Question: The goal is to have an element with a sublte inset 'box-shadow' where the bottom edge is not affected by any shadow. I tried playing around with the values of the shadow but no luck.
To matters worse, the colors have transparency which means that I cannot simply overlap the triangle with the element as to hide the line of the shadow. Any ideas?
'''
.nav {
background-color:rgba(0, 0, 0,.5);
}
.item {
display:inline-block; margin-left:100px;
position:relative; border-left: rgba(0,0,0,.8); border-right: rgba(0,0,0,.8);
padding:5px 30px; background-color:rgba(10,36,53,.1);
box-shadow: inset 0 10px 20px 2px rgba(10,36,53,.1),
inset 0px 0px 3px rgba(0,0,0,.1),
inset 0px 0px 3px rgba(0,0,0,.1);
}
.triangle {
border-top: 15px solid rgba(2,7,10,.55);
border-left: 15px solid transparent; border-right: 15px solid transparent;
position: absolute; bottom: -15px;
margin-left: -15px; left:50%;
}
'''
'''
<div class="nav">
<div class="item">
Hello World
<div class="triangle"></div>
</div>
</div>
'''
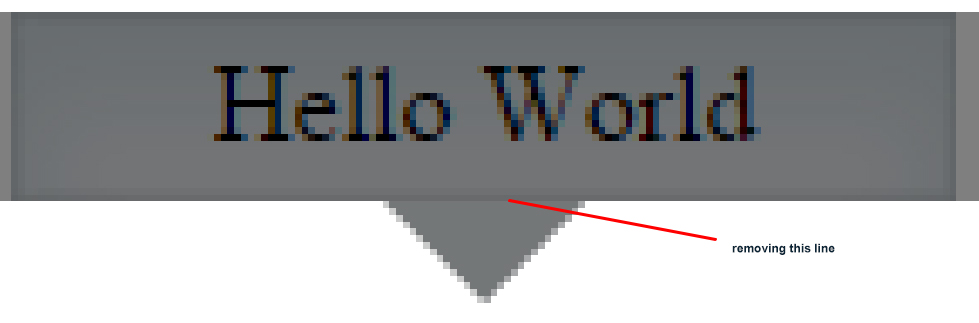
Answer: You can use vertical offset on the shadow ... something like this could work:
'''
inset 0px 3px 3px rgba(0,0,0,.1);
'''
## DEMO
and you can in addition use negative values on 'spread radius' if the offset makes the shadow stick out too far ... something like this:
'''
inset 0px 3px 3px -1px rgba(0,0,0,.1);
'''